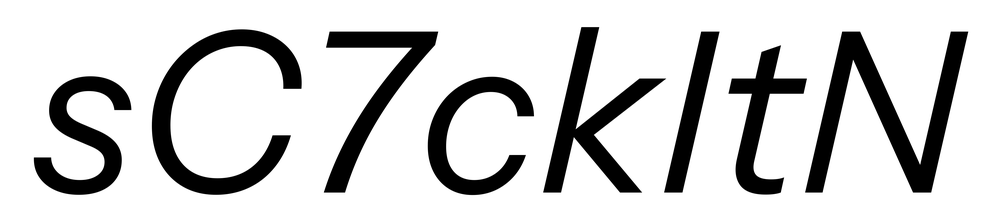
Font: InstrumentSans-Italic_Italic